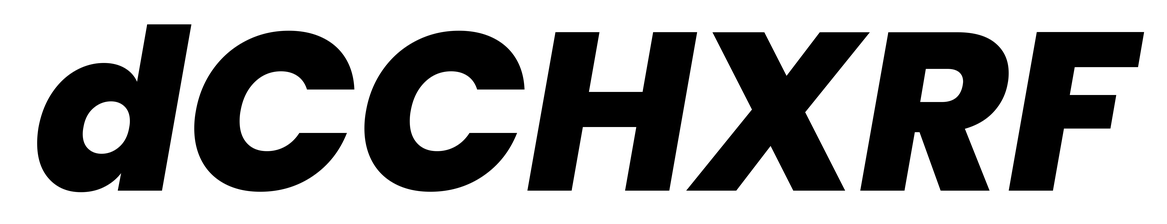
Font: Poppins-ExtraBoldItalic